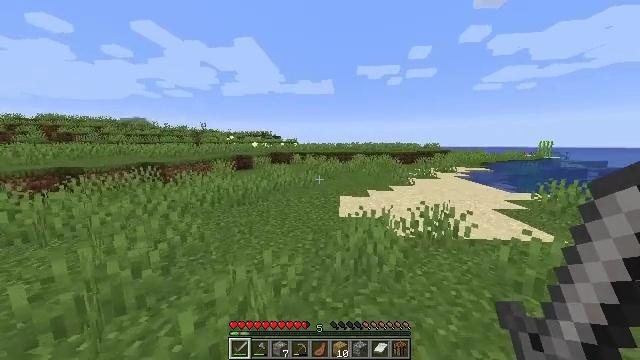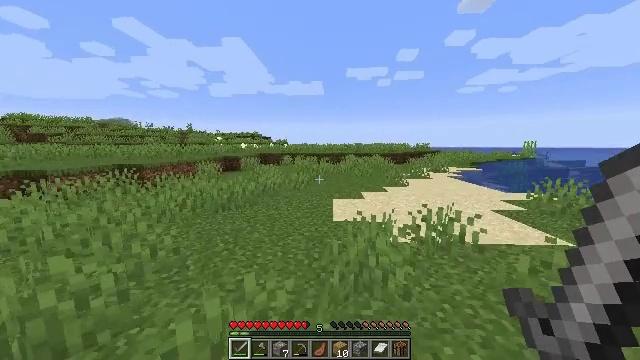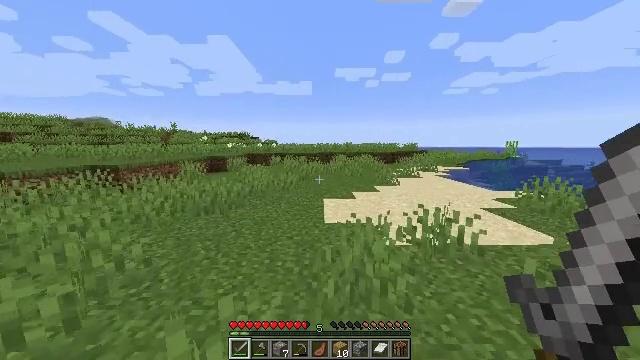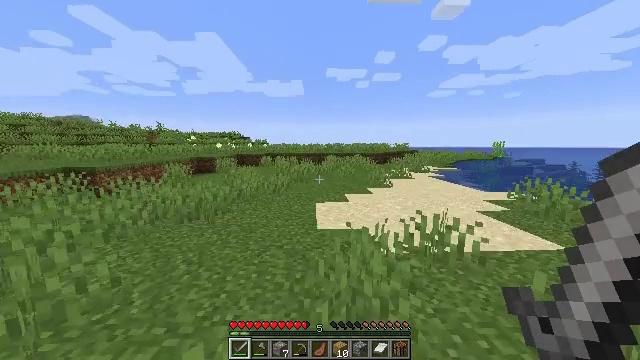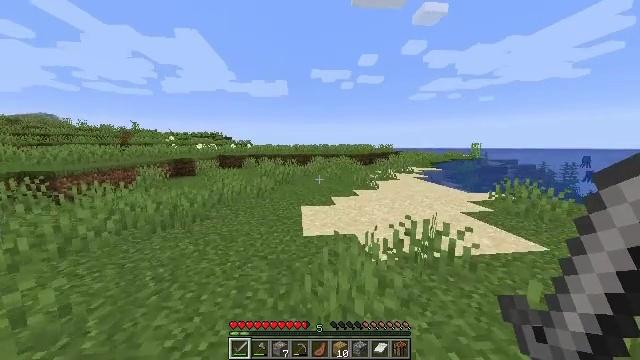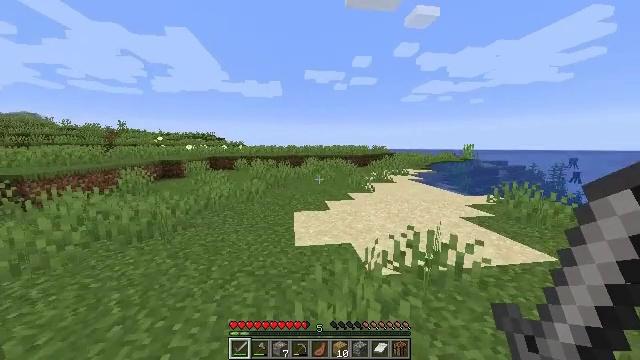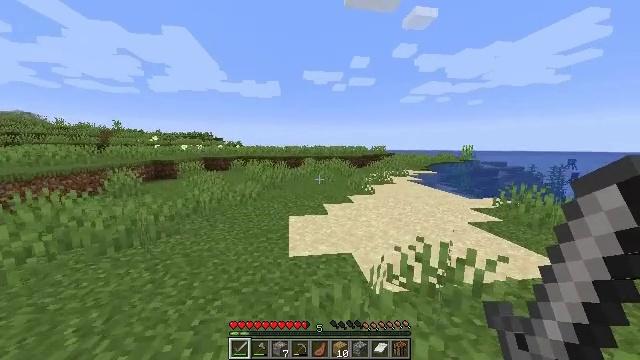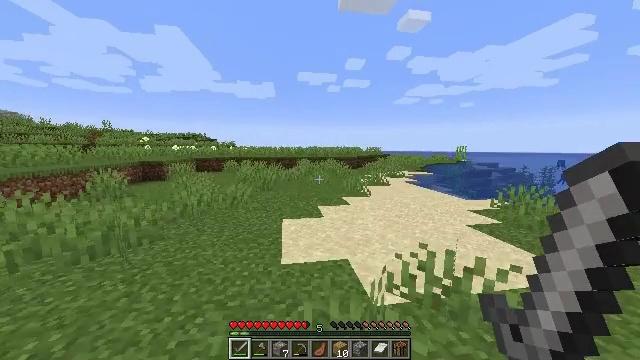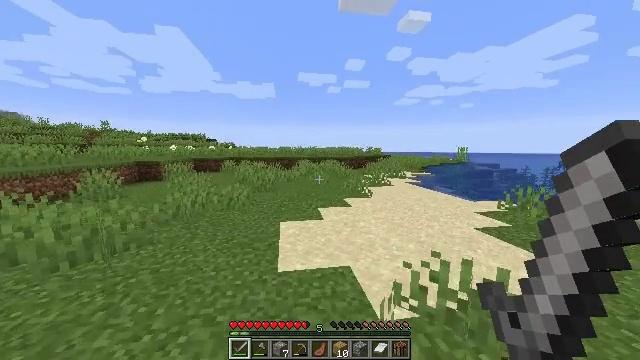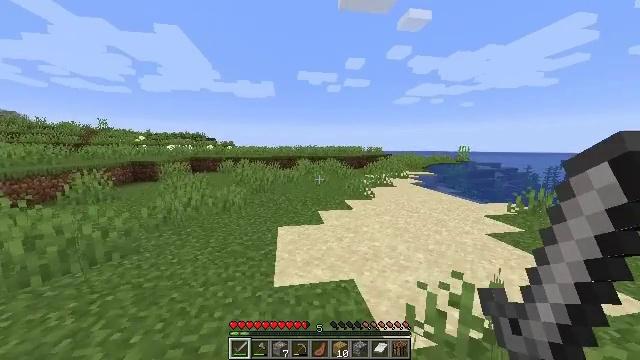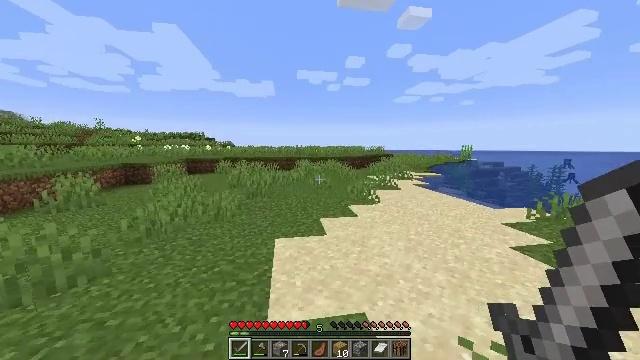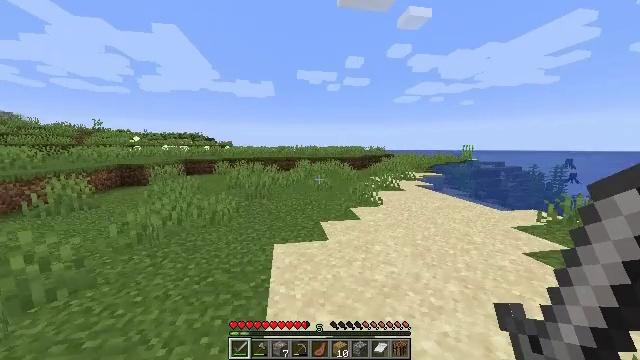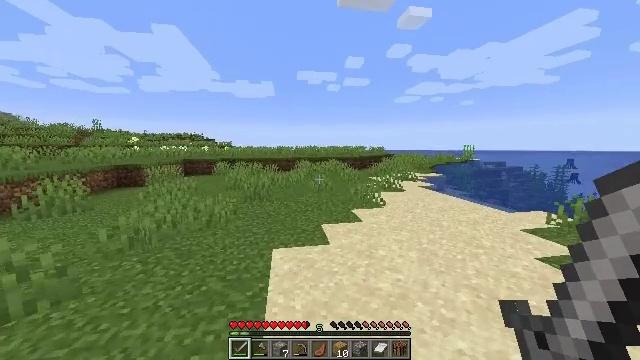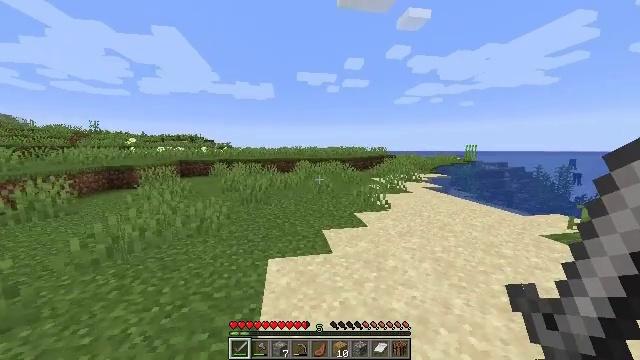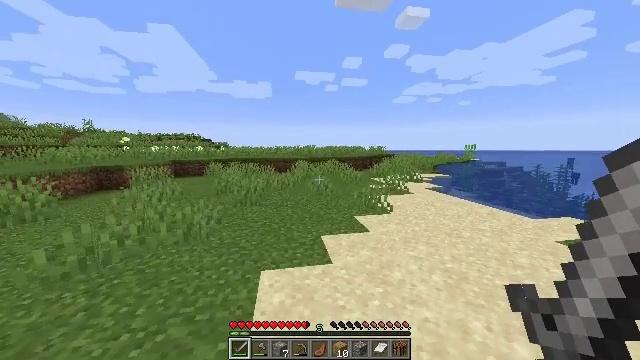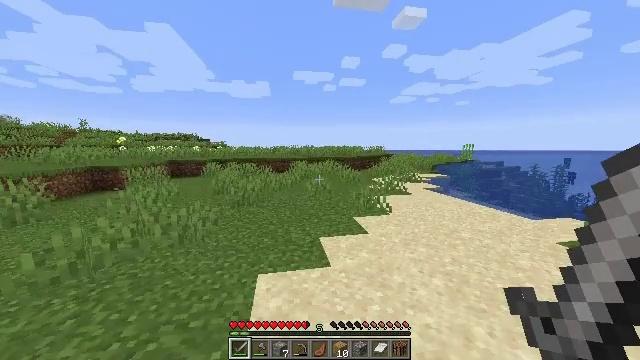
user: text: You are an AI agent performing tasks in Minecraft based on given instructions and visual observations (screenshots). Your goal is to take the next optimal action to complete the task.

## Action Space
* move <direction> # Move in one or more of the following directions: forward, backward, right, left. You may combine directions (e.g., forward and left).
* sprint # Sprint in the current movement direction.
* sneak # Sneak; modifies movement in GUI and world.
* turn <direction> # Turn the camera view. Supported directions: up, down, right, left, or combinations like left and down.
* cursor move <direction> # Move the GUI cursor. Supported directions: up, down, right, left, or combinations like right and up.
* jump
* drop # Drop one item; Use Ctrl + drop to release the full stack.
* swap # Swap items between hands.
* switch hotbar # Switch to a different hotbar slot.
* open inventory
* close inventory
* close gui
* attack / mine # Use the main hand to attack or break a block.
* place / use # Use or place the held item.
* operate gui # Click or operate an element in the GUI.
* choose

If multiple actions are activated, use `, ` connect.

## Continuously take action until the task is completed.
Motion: motion action
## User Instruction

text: Cut down the sugar cane stalks.
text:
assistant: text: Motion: move forward, sprint, turn right
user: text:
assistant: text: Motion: move forward, sprint, turn right
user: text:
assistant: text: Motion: move forward, sprint, turn right
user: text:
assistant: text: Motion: move forward, sprint, turn right
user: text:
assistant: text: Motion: move forward, sprint, turn right
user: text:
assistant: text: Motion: move forward, sprint
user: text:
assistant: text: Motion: move forward, sprint, turn right
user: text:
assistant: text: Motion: move forward, sprint
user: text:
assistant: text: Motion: move forward, sprint
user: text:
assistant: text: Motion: move forward, sprint
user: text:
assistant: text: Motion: move forward, sprint
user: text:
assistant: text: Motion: move forward, sprint
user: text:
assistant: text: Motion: move forward, sprint
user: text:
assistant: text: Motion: move forward, sprint
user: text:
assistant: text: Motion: move forward, sprint
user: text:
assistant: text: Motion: move forward, sprint
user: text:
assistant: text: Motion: move forward, sprint
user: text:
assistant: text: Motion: move forward, sprint
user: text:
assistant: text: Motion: move forward, sprint
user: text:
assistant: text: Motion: move forward, sprint
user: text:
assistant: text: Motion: move forward, sprint
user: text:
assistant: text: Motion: move forward, sprint
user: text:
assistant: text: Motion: move forward, sprint
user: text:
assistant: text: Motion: move forward, sprint
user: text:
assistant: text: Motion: move forward, sprint
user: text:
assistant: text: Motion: move forward, sprint
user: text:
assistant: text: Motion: move forward, sprint
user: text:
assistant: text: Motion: move forward, sprint
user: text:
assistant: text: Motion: move forward, sprint
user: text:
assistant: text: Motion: move forward, sprint